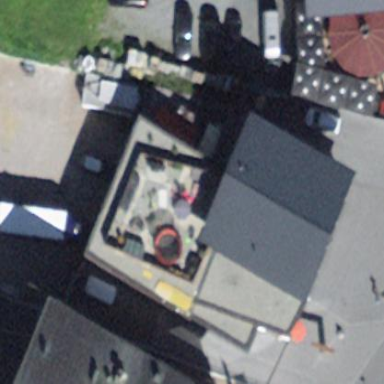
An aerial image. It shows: Commercial building.